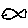
Label: fish